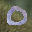
Label: 0